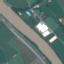
Land use / land cover class: River